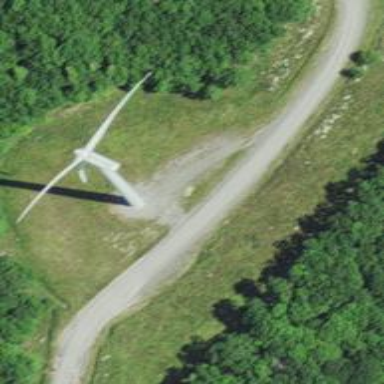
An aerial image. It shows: Wind generator using horizontal axis wind turbines.